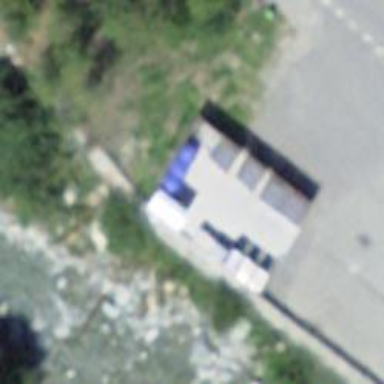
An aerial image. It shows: Recycling container for recycling.